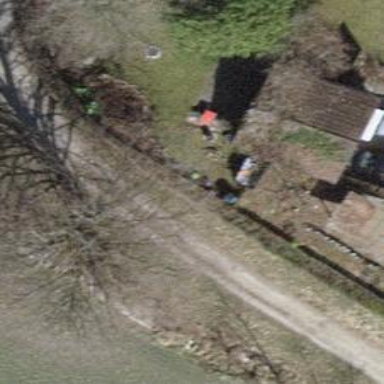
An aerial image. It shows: Garage.